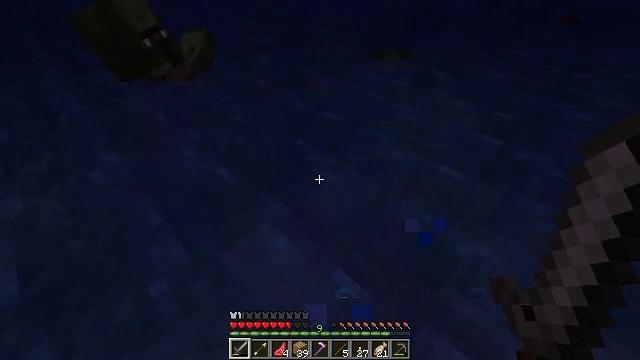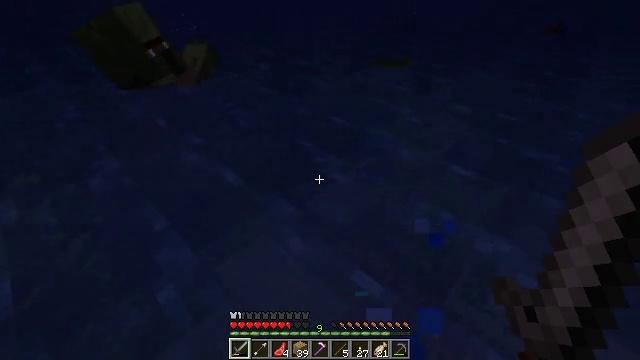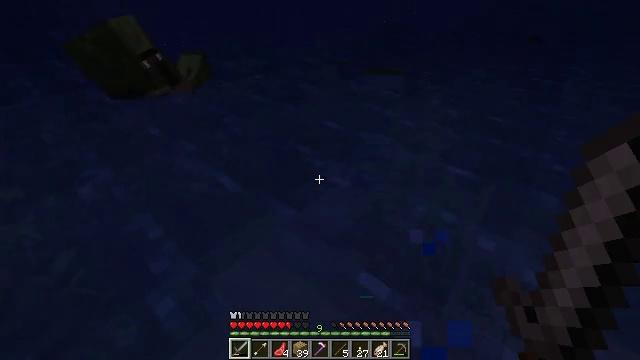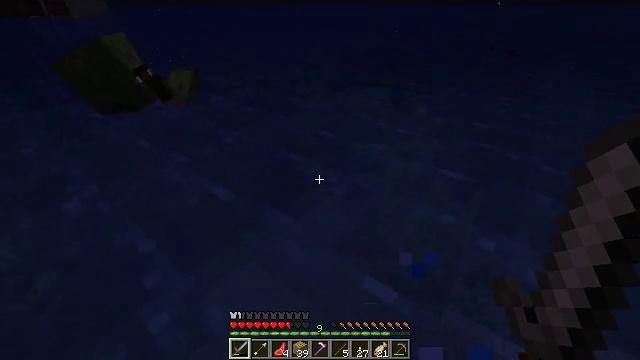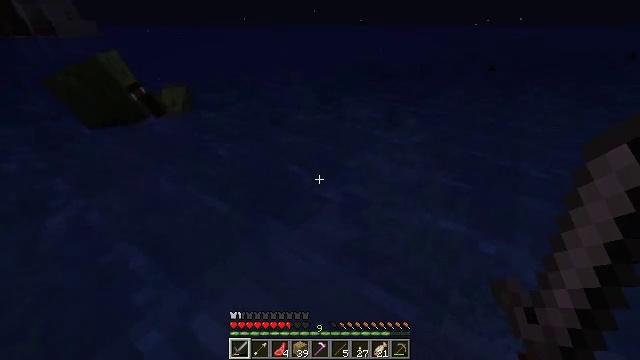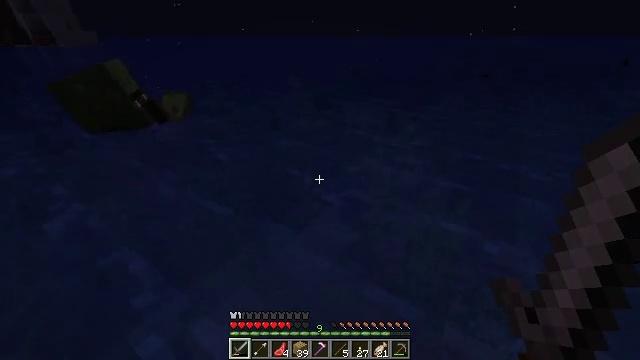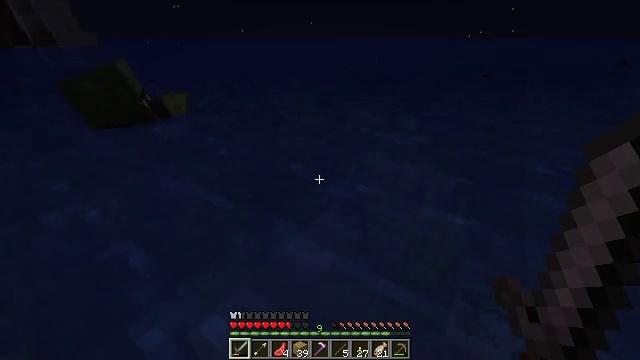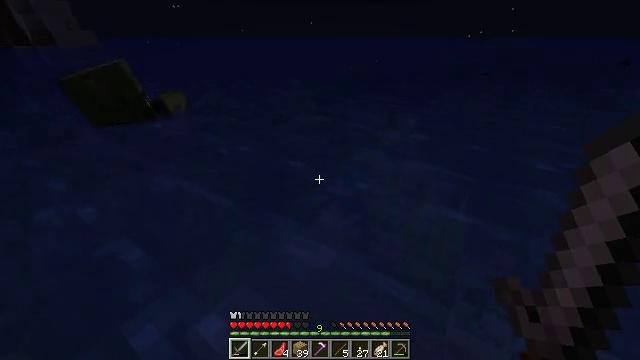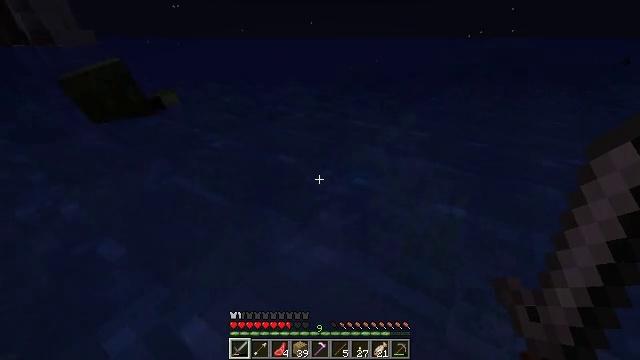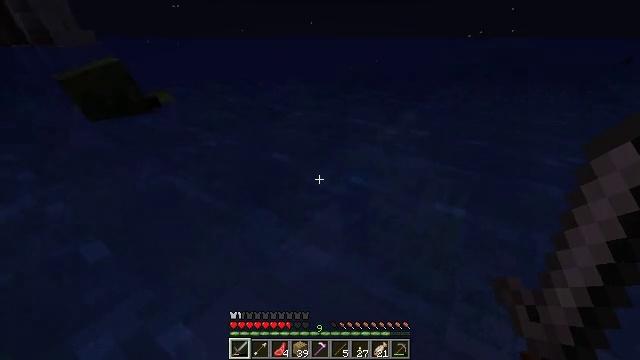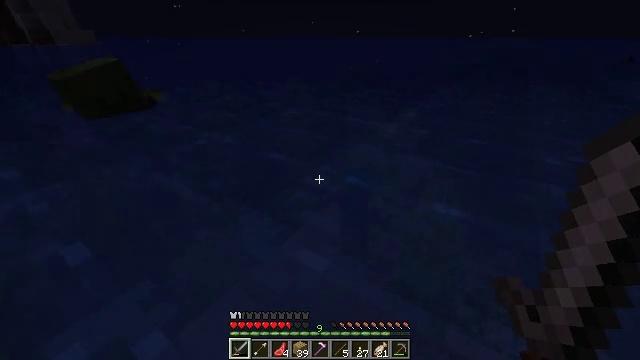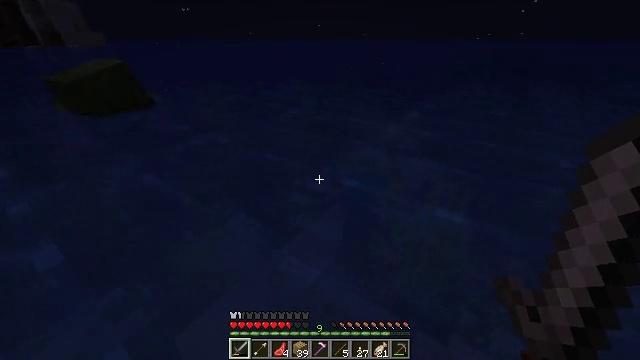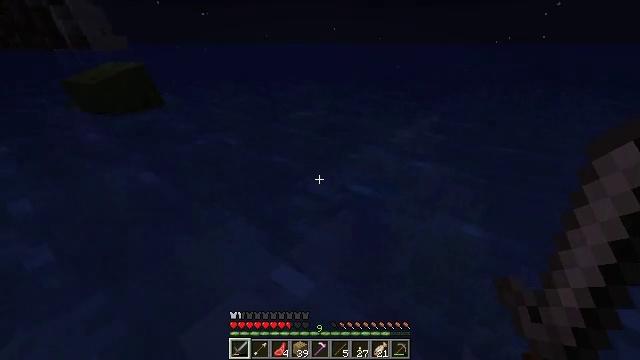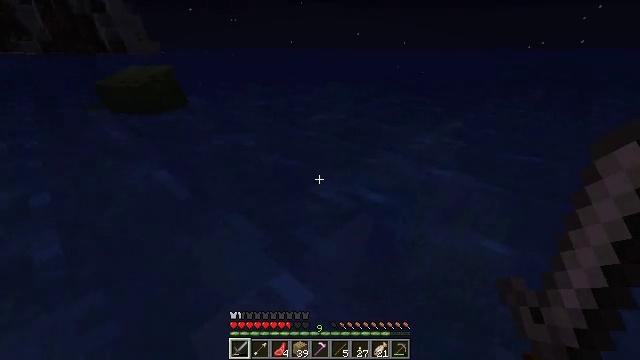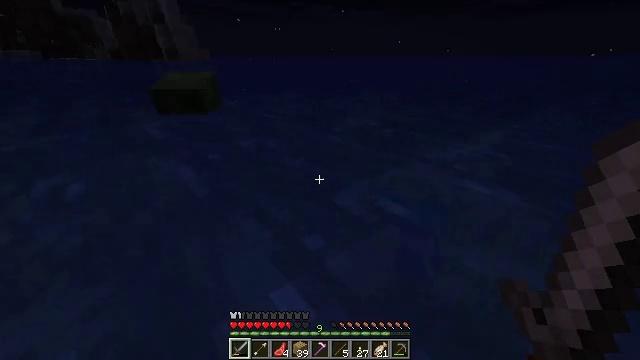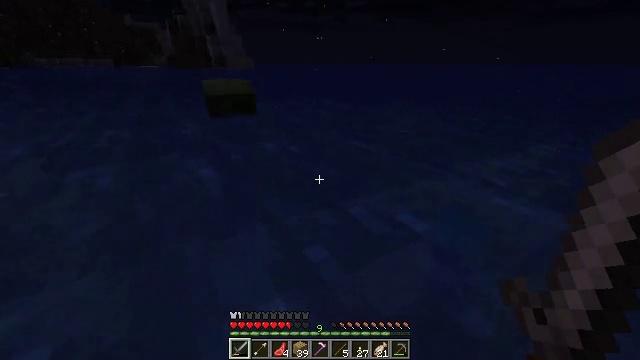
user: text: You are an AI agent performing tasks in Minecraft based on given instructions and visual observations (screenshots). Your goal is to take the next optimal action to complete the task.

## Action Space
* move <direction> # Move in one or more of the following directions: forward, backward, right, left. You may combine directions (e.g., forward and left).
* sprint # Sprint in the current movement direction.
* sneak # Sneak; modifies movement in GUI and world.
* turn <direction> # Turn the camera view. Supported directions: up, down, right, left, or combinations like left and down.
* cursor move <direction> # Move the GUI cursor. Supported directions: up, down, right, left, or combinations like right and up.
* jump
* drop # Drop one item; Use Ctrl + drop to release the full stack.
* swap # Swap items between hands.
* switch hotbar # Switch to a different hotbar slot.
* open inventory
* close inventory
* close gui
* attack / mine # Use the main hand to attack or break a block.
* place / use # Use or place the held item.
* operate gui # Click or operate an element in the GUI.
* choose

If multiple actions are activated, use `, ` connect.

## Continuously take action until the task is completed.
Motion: motion action
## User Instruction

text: Collect kelp by swimming through it.
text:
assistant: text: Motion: turn right and up
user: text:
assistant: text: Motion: turn right and up
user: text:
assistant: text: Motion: turn right and up
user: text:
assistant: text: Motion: turn right and up
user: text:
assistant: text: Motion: turn up
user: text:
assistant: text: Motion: move forward and move right
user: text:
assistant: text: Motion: move forward and move right
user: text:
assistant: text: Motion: move forward and move right
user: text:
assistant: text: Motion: move forward and move right
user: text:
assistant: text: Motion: move forward and move right
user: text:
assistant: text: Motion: move forward and move right, turn left
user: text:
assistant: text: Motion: move forward and move right, turn left
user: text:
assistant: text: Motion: move forward and move right, turn left
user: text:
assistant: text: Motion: move forward and move right, turn left and up
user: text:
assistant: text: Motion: move forward and move right, turn left and up
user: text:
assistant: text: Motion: move forward and move right, turn left and up
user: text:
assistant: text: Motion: move right, turn left
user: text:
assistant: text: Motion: turn left
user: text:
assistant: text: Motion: no_op
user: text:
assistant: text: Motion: turn right
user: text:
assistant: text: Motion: turn right and down
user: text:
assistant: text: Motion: turn right and down
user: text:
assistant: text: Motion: turn right
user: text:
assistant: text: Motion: move forward
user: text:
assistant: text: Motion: move forward
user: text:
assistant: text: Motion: move forward, turn left
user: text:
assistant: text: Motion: move forward, turn left
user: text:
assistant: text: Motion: move forward
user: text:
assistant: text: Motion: move forward
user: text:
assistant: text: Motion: no_op